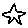
Label: star